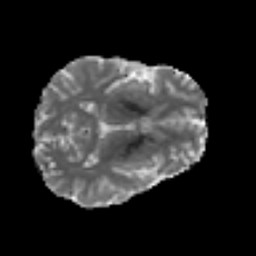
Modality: MD
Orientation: axial
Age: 33
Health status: ill
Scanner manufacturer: philips
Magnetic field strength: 3 T
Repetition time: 9 s
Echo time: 0.127 s